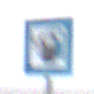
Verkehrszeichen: LadestationFuerElektrofahrzeuge
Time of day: MorningAfternoon
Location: Outdoor (RoadRail)
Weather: Overcast
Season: NotSpecified
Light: Natural